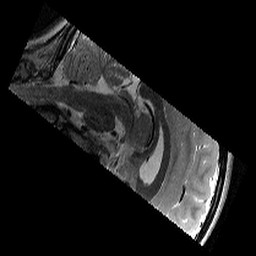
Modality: T2w
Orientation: sagittal
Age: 12
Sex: female
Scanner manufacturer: siemens
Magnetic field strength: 3 T
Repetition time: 9.23 s
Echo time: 0.067 s